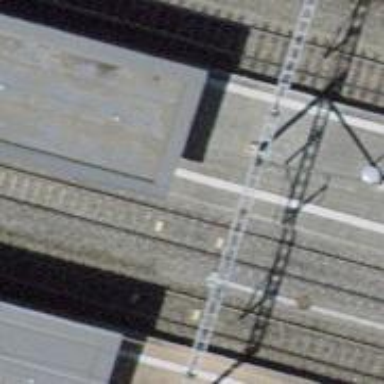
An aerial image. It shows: Railway signal.